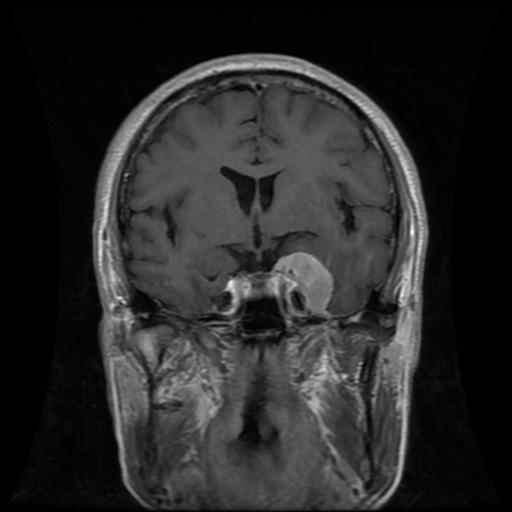
Label: meningioma